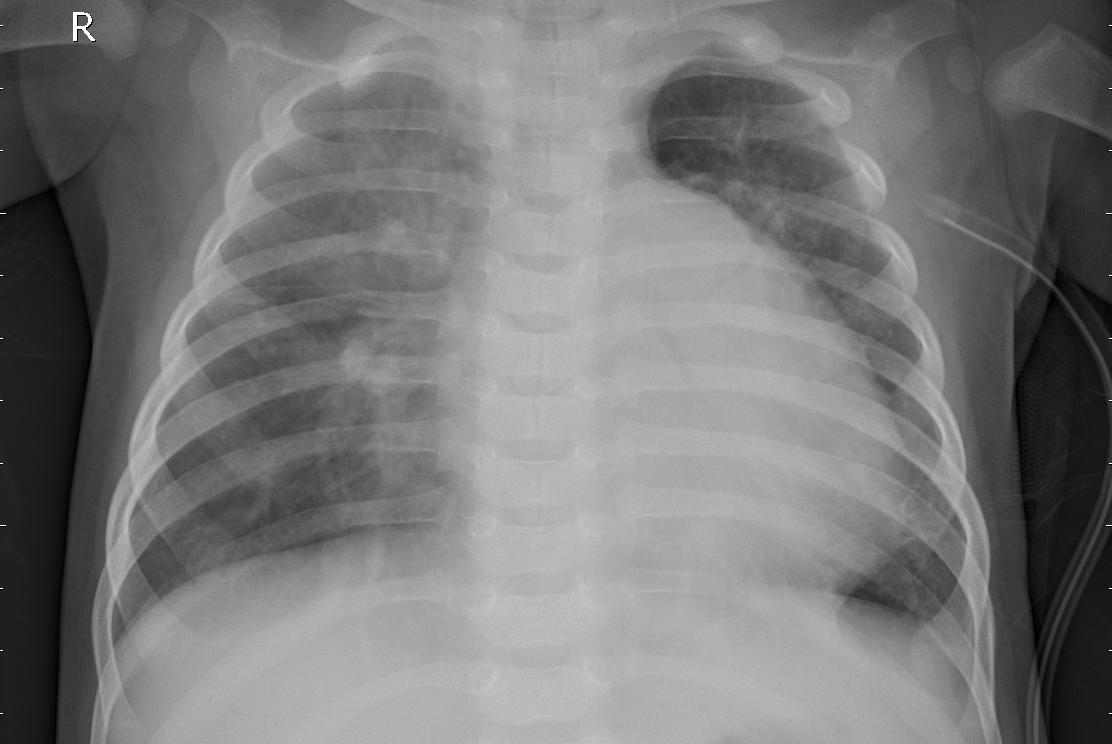
Diagnosis: PNEUMONIA